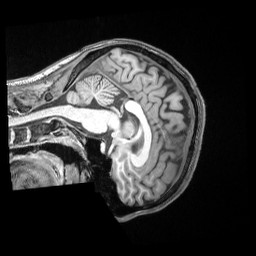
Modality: T1w
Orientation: sagittal
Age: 22
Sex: male
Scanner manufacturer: siemens
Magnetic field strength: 3 T
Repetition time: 2 s
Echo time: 0.00339 s